Question: I have a like-black-box program (compiled code), which generates such images from text.
My goal is to recreate such algorithm in my program. Problem is I need exactly the same algorithm. I tried sin-wave along x-axe, results are quite similar, but really not the same.
Can anybody tells me what image distortion filter is used, and maybe where to read about its algorithm/implementation.
Thanks.
Image with desired results here:

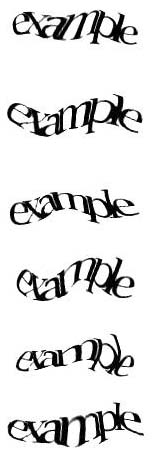
Answer: In older times I have done this on an Atari ST. The algorithm I used was p(x,y) = p(sin(x)), (sin(y)) but on y-axis you need to add or double the pixels or the lines. This trick makes the special look like a fluid water effect. In fact it was an error and I forgot to delete the pixels in y-axis.